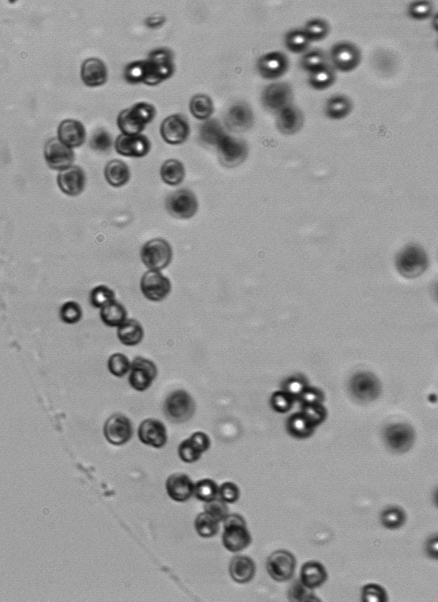
Label: Phaeocystis